Гидравлический прыжок — явление, при котором быстрый поток жидкости резко замедляется, а уровень жидкости в потоке возрастает. Такое явление может возникать естественным образом в течении реки или канала. Также его используют при конструировании плотин для замедления скорости течения воды. Можно наблюдать гидравлический прыжок и в домашних условиях. Когда струя воды ударяется о поверхность раковины, вокруг нее образуется круг с тонким слоем быстро текущей воды. На некотором расстоянии от струи уровень воды повышается — это и есть гидравлический прыжок. В задаче вам предлагается описать это явление, используя законы сохранения.  Во всей задаче рассматривается течение воды, которую можно считать несжимаемой жидкостью с плотностью $\rho = 1.0\cdot10^3~\text{кг}/\text{м}^3$. Ускорение свободного падения $g = 9.8 ~\text{м}/{с}^2$. Если пренебречь потерями энергии, для стационарного (не зависящего от времени) течения жидкости вдоль любой трубки тока выполняется уравнение Бернулли $$ E = \frac{P}{\rho} + \frac{v^2}{2} + g z = const $$ Здесь $P$ — давление, $v$ — скорость течения, $z$ — высота рассматриваемого объема жидкости. Величину $E$ будем называть удельной энергией данного элемента жидкости. В качестве безразмерного параметра, характеризующего течение жидкости с учетом силы тяжести, используется число Фруда $$ Fr = \frac{v}{\sqrt{gd}}, $$ где $v$ — характерная скорость течения, $d$ — глубина потока. Во всех частях задачи атмосферное давление не влияет на течение жидкости. Его вклад в уравнение Бернулли и в выражения для сил можно не учитывать.
Часть A. Течение без потерь энергии (3.5 балла) В этой части будем рассматривать течение жидкости по прямоугольному каналу шириной $b$. Движение жидкости можно считать установившимся (то есть скорость движения в данной точке канала не зависит от времени). Поток воды через канал (объем воды, протекающей через сечение канала за единицу времени) равен $Q$. Считайте, что дно канала плоское, а скорость течения одинакова во всех точках любого поперечного сечения канала. Атмосферное давление учитывать не нужно.
Пусть глубина воды в канале равна $d$. Найдите удельную энергию течения $E$. Высоту $z$ отсчитывайте от дна канала. Выразите ответ через $Q$, $b$, $d$, $g$.
Определите критическую глубину воды $d_c$, при которой удельная энергия $E$ минимальна. Выразите ее через $Q$, $b$, $g$.
Определите скорость течения жидкости $v_c$ и число Фруда $Fr_c$, отвечающие критическому значению глубины. Выразите ответ через $Q$, $b$, $g$.
Предположим теперь, что в некоторой точке дно канала поднимается на высоту $H$, а ширина не изменяется. Пусть $d_1$ и $v_1$ — глубина воды и скорость течения до изменения глубины, $d_2$, $v_2$ — после изменения. Запишите два уравнения, следующие из законов сохранения массы и энергии воды, связывающие между собой эти величины. В эти уравнения также могут входить $g$ и $H$. Считайте, что во всех точках течение ламинарное и уравнение Бернулли выполняется.
Записанные в предыдущем пункте уравнения невозможно решить точно. Поэтому будем считать высоту $H$ малой. Пусть $\Delta v = v_2 - v_1 \ll v_1$ и $\Delta d = d_2 - d_1 \ll d_1$ — малые изменения скорости и глубины течения. Во всех вычислениях ограничимся вкладами первого порядка по $H$, $\Delta v$, $\Delta d$. Определите значения $\Delta v/v_1$, $\Delta d/d_1$.
Часть B. Теория гидравлического прыжка (5 баллов) Для того, чтобы описать гидравлический прыжок, выделим объем воды в канале таким образом, чтобы левая граница выделенной области лежала еще в части 1, а правая — в части 3. К выделенному объему можно применить закон сохранения массы и закон изменения импульса.
Укажите, при каких значениях числа Фруда потока до изменения глубины канала скорость возрастает, а при каких уменьшается.
Найдите силу $F$ гидростатического давления, действующую на выделенный объем. Можно показать, что вклад атмосферного давления равен нулю и его можно не учитывать (вам не требуется это доказывать). Считайте, что зависимость давления от высоты такая же, как и в неподвижной жидкости. Выразите ответ через $\rho$, $g$, $b$, $d_1$, $d_2$.
Запишите два уравнения, следующие из закона сохранения массы и закона изменения импульса, связывающие между собой $v_1$, $v_2$, $d_1$, $d_2$. В ответ также могут входить $g$, $b$, $\rho$.
С помощью полученных уравнений найдите отношение глубины воды после прыжка к глубине до прыжка $d_2/d_1$. Выразите ответ через число Фруда течения до скачка $Fr$.
Найдите разность удельных энергий жидкости до и после прыжка $\Delta E = E_2 - E_1$. Выразите ответ через $g$, $d_1$, $d_2$.
Часть C. Гидравлический прыжок в раковине (1.5 балла) В этой части мы применим полученные ранее результаты для того, чтобы оценить параметры гидравлического прыжка, который можно наблюдать в раковине. От полной теории требовалось бы определить радиус окружности, на которой происходит прыжок. Однако оказывается, что в такой теории необходимо учитывать вязкость жидкости и поверхностное натяжение. Поэтому будем считать этот радиус заданным. Пусть о горизонтальную плоскость ударяется струя с потоком воды $Q = 3.0 \times 10^{-5}~\text{м}^3/\text{c}$, диаметр струи непосредственно перед контактом с поверхностью $D = 1.0~\text{см}$, струя перпендикулярна поверхности. Течение симметрично относительно оси симметрии струи. Считайте, что при течении жидкости до момента гидравлического прыжка выполняется закон сохранения энергии, а скорость течения не зависит от расстояния до струи.
При каких значения числа Фруда гидравлический прыжок возможен?
Найдите скорость $v$ течения жидкости до гидравлического прыжка. Приведите формулу и численное значение. Выразите ответ через $Q$, $D$.
Как глубина $d$ воды зависит от расстояния $r$ до центра струи? Выразите ответ через $D$, $r$, найдите численное значение при $r=r_c = 3~\text{см}$ (радиус, на котором происходит прыжок).
Найдите число Фруда (численное значение) в точке, где происходит гидравлический прыжок. Определите, во сколько раз увеличивается глубина воды при прыжке $d_2/d_1$.
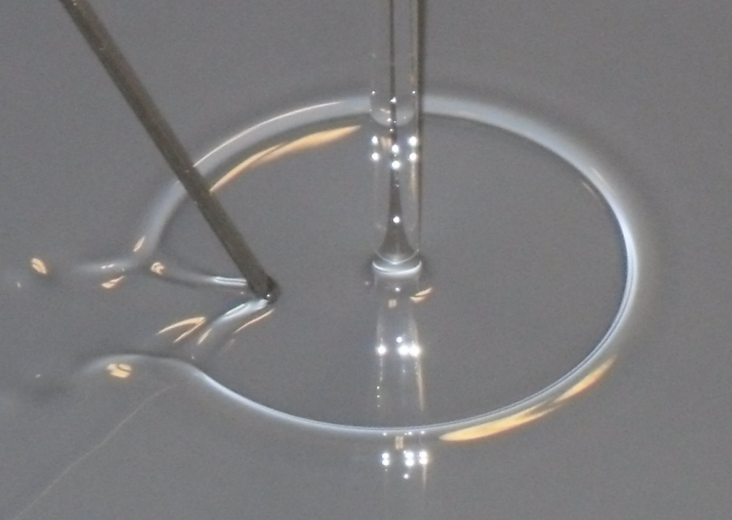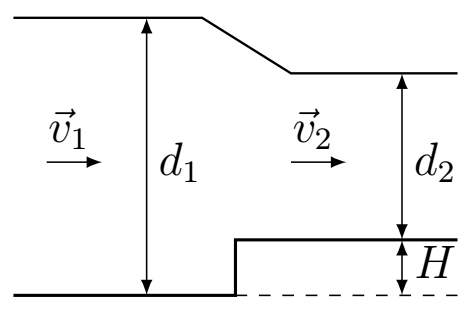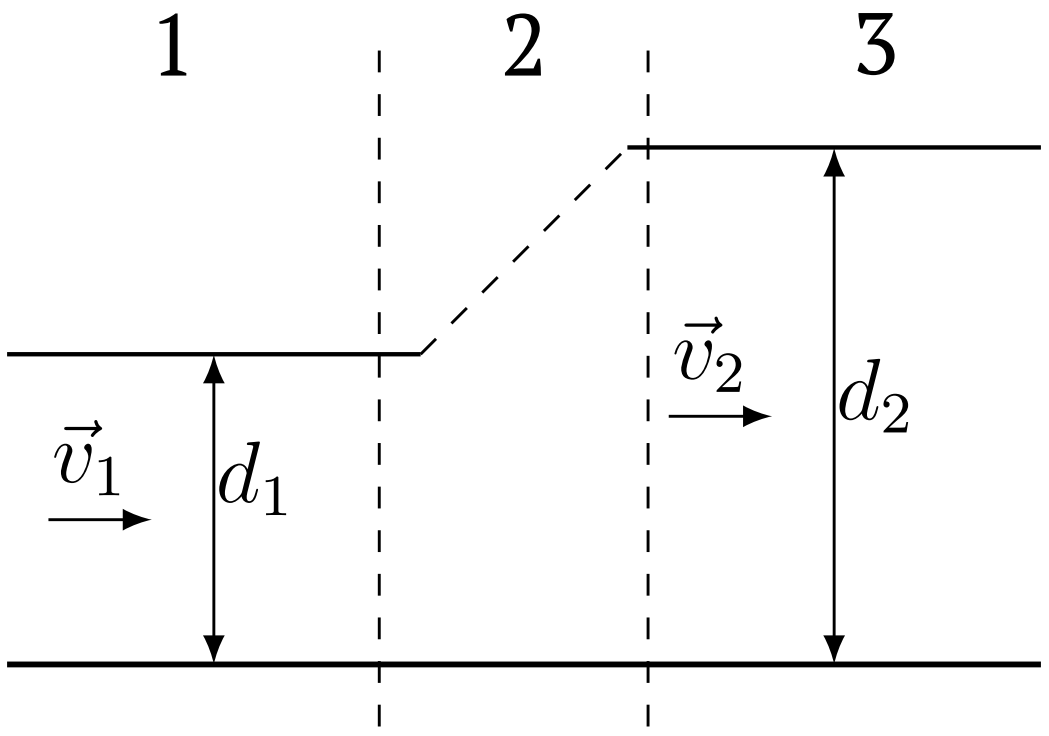
Пусть глубина воды в канале равна $d$. Найдите удельную энергию течения $E$. Высоту $z$ отсчитывайте от дна канала. Выразите ответ через $Q$, $b$, $d$, $g$.
Решение: Запишем выражение для удельной энергии в верхней точке канала. В ней давление жидкости равно нулю, а атмосферное давление мы не учитываем (оно бы дало постоянную добавку, не влияющую на дальнейшие вычисления). Тогда получим$$E = \frac{v^2}{2} + g d.$$Если бы мы использовали для вычисления точку на произвольной высоте $z$, давление бы было равно $P = \rho g (d- z)$, поэтому получается то же самое значение:$$E = g (d-z)+ \frac{v^2}{2} + g z = \frac{v^2}{2} + gd.$$Скорость течения можно выразить через поток $Q$ и площадь поперечного сечения потока $S = bd$,$$v = \frac{Q}{bd}.$$Окончательно получим
Ответ: $$E = \frac{Q^2}{2 b^2 d^2} + gd$$

Определите критическую глубину воды $d_c$, при которой удельная энергия $E$ минимальна. Выразите ее через $Q$, $b$, $g$.
Решение: Чтобы найти минимум, продифференцируем выражение для $E$ по $d$:$$\frac{\partial E}{\partial d} = - \frac{Q^2}{b^2 d^3} +g = 0,$$откуда
Ответ: $$d_c = \left( \frac{Q^2}{g b^2}\right)^{1/3}$$

Определите скорость течения жидкости $v_c$ и число Фруда $Fr_c$, отвечающие критическому значению глубины. Выразите ответ через $Q$, $b$, $g$.
Решение: Подставим найденное значение глубины в формулу для $v$:$$v_c = \frac{Q}{b d_c} = \frac{Q}{b (Q^2/g b^2)^{1/3}} = \left( \frac{g Q}{b}\right)^{1/3}.$$Для числа Фруда получим$$Fr_c = \frac{v_c}{\sqrt{g d_c}} = \frac{(gQ/b)^{1/3}}{\sqrt{g (Q^2/g b^2)^{1/3}}} = 1.$$
Ответ: $$v_c = \left( \frac{g Q}{b}\right)^{1/3}, \quad Fr_c = 1$$

Предположим теперь, что в некоторой точке дно канала поднимается на высоту $H$, а ширина не изменяется. Пусть $d_1$ и $v_1$ — глубина воды и скорость течения до изменения глубины, $d_2$, $v_2$ — после изменения. Запишите два уравнения, следующие из законов сохранения массы и энергии воды, связывающие между собой эти величины. В эти уравнения также могут входить $g$ и $H$. Считайте, что во всех точках течение ламинарное и уравнение Бернулли выполняется.
Решение: Поток воды через любое сечение канала одинаков, поэтому $$ Q = b d_1 v_1 = b d_2 v_2, \quad v_1 d_1 = v_2 d_2. $$ Из уравнения Бернулли для жидкости, которая течет по поверхности $$ \frac{v_1^2}{2} + g d_1 = \frac{v_2^2}{2} + g (d_2 + H). $$ Здесь учтено, что высота поверхности жидкости во втором участке канала $d_2 + H$. Как было показано в пункте A1, те же значения получились бы на любой глубине.
Ответ: $$v_1 d_1 = v_2 d_2, \quad \frac{v_1^2}{2} + g d_1 = \frac{v_2^2}{2} + g (d_2 + H)$$

Записанные в предыдущем пункте уравнения невозможно решить точно. Поэтому будем считать высоту $H$ малой. Пусть $\Delta v = v_2 - v_1 \ll v_1$ и $\Delta d = d_2 - d_1 \ll d_1$ — малые изменения скорости и глубины течения.  Во всех вычислениях ограничимся вкладами первого порядка по $H$, $\Delta v$, $\Delta d$. Определите значения $\Delta v/v_1$, $\Delta d/d_1$.
Решение: Поскольку изменения глубины и скорости малы, можно переписать условие сохранения потока в виде$$d_2 = d_1 \frac{v_1}{v_2} = d_1 \frac{1}{1 + \Delta v/v_1} \approx d_1 \left( 1 - \frac{\Delta v}{v_1}\right). $$Подставим этот результат в уравнение Бернулли:$$\frac{v_1^2}{2} + g d_1 = \frac{1}{2} (v_1+ \Delta v)^2 +gd_1 \left( 1- \frac{\Delta v}{v_1}\right) + gH.$$Раскладывая до первого порядка по $\Delta v$ и сокращая одинаковые слагаемые, получим$$v_1 \Delta v - \frac{g d_1}{v_1} \Delta v + g H = 0,$$откуда$$\Delta v = \frac{g H v_1}{g d_1 - v_1^2}.$$Тогда изменение глубины потока$$\Delta d = - d_1\frac{\Delta v}{v_1} = - \frac{g Hd_1}{g d_1 - v_1^2}.$$
Ответ: $$\frac{\Delta v}{v_1} = \frac{gH}{g d_1 - v_1^2}, \quad \frac{\Delta d}{d_1} = -\frac{gH}{gd_1- v_1^2}$$

Укажите, при каких значениях числа Фруда потока до изменения глубины канала скорость возрастает, а при каких уменьшается.
Решение: Из ответа в предыдущем пункте следует, что при $v_1^2 < g d_1$, то есть при $Fr_1 <1$ скорость потока увеличивается, а при $Fr_1 > 1$ — уменьшается. В случае критического течения $Fr_1 = 1$ в первом порядке изменение скорости обращается в бесконечность.
Ответ: Скорость возрастает при $Fr< 1$, уменьшается при $Fr >1$.

Найдите силу $F$ гидростатического давления, действующую на выделенный объем. Можно показать, что вклад атмосферного давления равен нулю и его можно не учитывать (вам не требуется это доказывать). Считайте, что зависимость давления от высоты такая же, как и в неподвижной жидкости. Выразите ответ через $\rho$, $g$, $b$, $d_1$, $d_2$.
Решение: Давление на высоте $z$ от дна равно $P = \rho g (d_1 - z)$ (в левой части системы до прыжка). Силу, которая действует на выделенный участок слева, можно найти с помощью интеграла$$F_1 = \int_0^{d_1} P b \mathrm{d}z = \int_0^{d_1}\rho g(d_1 - z)b \mathrm{d} z = \frac{1}{2} \rho gb d_1^2.$$Аналогично с правой стороны действует сила$$F_2 = \frac{1}{2} \rho gb d_2^2.$$Полная сила равна разности этих двух сил, поскольку они действуют в противоположные стороны. Считаем силу положительной, если она действует направо
Ответ: $$F = \frac{1}{2} \rho g b (d_1^2 - d_2^2).$$

Запишите два уравнения, следующие из закона сохранения массы и закона изменения импульса, связывающие между собой $v_1$, $v_2$, $d_1$, $d_2$. В ответ также могут входить $g$, $b$, $\rho$.
Решение: Условие сохранения потока выглядит точно так же, как и в предыдущей части:$$v_1 d_1 = v_2 d_2.$$За время $\mathrm{d}t$ через любое поперечное сечение потока проходит масса жидкости $\mathrm{d}m = \rho Q \mathrm{d}t = \rho b d_1 v_1 \mathrm{d}t = \rho b d_2 v_2 \mathrm{d}t$.Тогда импульс приходящей в область жидкости$$\mathrm{d}p_1 = \mathrm{d}m v_1 = \rho b d_1 v_1^2 \mathrm{d}t,$$а импульс уходящей жидкости$$\mathrm{d}p_2 = \mathrm{d}m v_2 = \rho b d_2 v_2^2 \mathrm{d}t.$$Изменение импульса происходит за счет действующей на систему силы$$\mathrm{d}p_2 - \mathrm{d}p_1= F\mathrm{d}t,$$поэтому$$\rho b (d_2 v_2^2 - d_1 v_1^2)\mathrm{d}t = \frac{1}{2} \rho g b (d_1^2 - d_2^2)\mathrm{d}t.$$Сократив общие множители и перегруппировав слагаемые, получим$$v_1^2 d_1 + \frac{g}{2} d_1^2 = v_2^2 d_2 + \frac{g}{2} d_2^2.$$
Ответ: $$v_1 d_1 = v_2 d_2, \quad v_1^2 d_1 + \frac{g}{2} d_1^2 = v_2^2 d_2 + \frac{g}{2} d_2^2$$

С помощью полученных уравнений найдите отношение глубины воды после прыжка к глубине до прыжка $d_2/d_1$. Выразите ответ через число Фруда течения до скачка $Fr$.
Решение: Из условия сохранения потока исключим скорость жидкости после прыжка $$v_2 = v_1 \frac{d_1}{d_2},$$тогда второе уравнение примет вид$$\frac{g}{2} d_2^2 + v_1^2 \frac{d_1^2}{d_2} = \frac{g}{2}d_1^2 + v_1^2 d_1,$$После домножения на $d_2$ это уравнение сводится к кубическому относительно $d_2$. Однако известно одно из решений этого уравнения $d_2 = d_1$, отвечающее тому, что прыжка нет и течение жидкости не поменялось. Это позволяет выделить в уравнении общий множитель $d_2 - d_1$ и свести задачу к квадратному уравнению:\begin{align*}\frac{g}{2}d_2 (d_2^2 - d_1^2) + v_1^2 (d_1^2 - d_1 d_2) = 0,\\\frac{g}{2}d_2(d_2 + d_1) (d_2 - d_1) - v_1 ^2 d_1 (d_2 - d_1) = 0,\\(d_2 - d_1) \left( \frac{g}{2}(d_2^2 + d_1 d_2) - v_1^2 d_1\right) = 0.\end{align*}Нас не интересует решение $d_1 = d_2$, поэтому множитель $d_2 - d_1$ можно сократить, в результате получим квадратное уравнение$$d_2^2 + d_1 d_2 - \frac{2 d_1}{g}v_1^2 = 0,$$его решения$$d_2 = - \frac{d_1}{2} \pm \frac{1}{2}\sqrt{d_1^2 + \frac{8 d_1 v_1^2}{g}}.$$Поскольку $d_2>0$, годится только решение со знаком $+$. Окончательно находим$$\frac{d_2}{d_1} = \frac{1}{2} \left( \sqrt{1 + \frac{8 v_1^2}{g d_1}} - 1\right) = \frac{1}{2} \left( \sqrt{1+ 8 Fr^2} -1\right).$$
Ответ: $$\frac{d_2}{d_1} = \frac{1}{2} \left( \sqrt{1+ 8 Fr^2} -1\right)$$

Найдите разность удельных энергий жидкости до и после прыжка $\Delta E = E_2 - E_1$. Выразите ответ через $g$, $d_1$, $d_2$.
Решение: Разность энергий, выраженных через скорости и глубины, имеет вид$$\Delta E = \frac{v_2^2 - v_1^2}{2} + g (d_2 - d_1),$$Из квадратного уравнения на $d_2$ находим$$v_1^2 = \frac{g}{2 d_1} (d_2^2 + d_1 d_2) = \frac{g d_2}{2 d_1}(d_1 + d_2).$$Тогда скорость после прыжка$$v_2^2 = v_1^2 \frac{d_1^2}{d_2^2} = \frac{gd_1}{2 d_2}(d_1 + d_2).$$Подставив эти результаты в изменение энергии, получим\begin{align*}\Delta E = \frac{g}{4}\left( \frac{d_1}{d_2} - \frac{d_2}{d_1}\right)(d_1 + d_2) &+ g (d_2 - d_1) = \\= \frac{g (d_1 - d_2)(d_1 + d_2)^2}{4 d_1 d_2} + g(d_2 - d_1) &= g (d_2 - d_1)\left( 1 - \frac{(d_1 + d_2)^2}{4 d_1 d_2}\right)\end{align*}Упрощая, найдем
Ответ: $$\Delta E = \frac{g (d_1 - d_2 )^3}{4 d_1 d_2}$$

При каких значения числа Фруда  гидравлический прыжок возможен?
Решение: В процессе движения часть энергии может перейти в тепло за счет эффектов турбулентности и вязкости. При этом без внешнего воздействия энергия не может возрасти. Поэтому должно выполняться условие $\Delta E < 0$, а значит $d_1 < d_2$, то есть глубина течения должна возрасти, поэтому действительно происходит прыжок. Отсюда получаем неравенство$$\frac{1}{2}\left( \sqrt{1+ 8 Fr^2} -1 \right) > 1, $$а значит$$ \sqrt{1+ 8 Fr^2} > 3, $$то есть $Fr > 1$.
Ответ: Прыжок возможен при $Fr>1$

Найдите скорость $v$ течения жидкости до гидравлического прыжка. Приведите формулу и численное значение. Выразите ответ через $Q$, $D$.
Решение: Поток в падающей струе связан со скоростью соотношением$$Q = \frac{\pi D^2}{4} v,$$откуда скорость воды в струе$$v = \frac{4 Q}{\pi D^2}.$$По условию, эта же скорость равна скорости течения до прыжка.
Ответ: $$v = \frac{4 Q}{\pi D^2} = 0.38~\text{м}/\text{с}$$

Как глубина $d$ воды зависит от расстояния $r$ до центра струи? Выразите ответ через $D$, $r$, найдите численное значение при $r=r_c = 3~\text{см}$ (радиус, на котором происходит прыжок).
Решение: Выделим цилиндр радиусом $r$ с центром на оси симметрии системы. Поток через боковую стенку этого цилиндра равен$$Q = 2\pi r d v,$$откуда толщина слоя воды$$d = \frac{Q}{2\pi r v} = \frac{D^2}{8r}.$$
Ответ: $$d = \frac{D^2}{8r} = 0.42~\text{мм}$$

Найдите число Фруда (численное значение) в точке, где происходит гидравлический прыжок. Определите, во сколько раз увеличивается глубина воды при прыжке $d_2/d_1$.
Решение: Используя формулы для скорости и глубины, найдем$$Fr = \frac{v}{\sqrt{g d}} = \frac{8 \sqrt{2}}{\pi} \frac{Q}{D^3}\sqrt{\frac{r_c}{g}} = 6.0,$$тогда отношение глубин$$\frac{d_2}{d_1} = \frac{1}{2}\left( \sqrt{1 + \frac{1024 Q^2 r_c}{\pi^2 g D^6} } - 1\right) = 8.0$$
Ответ: $$Fr = 6.0, \quad \frac{d_2}{d_1} = 8.0$$
Темы:
T, Механика, Гидродинамика, Импульс силы, Уравнение Бернулли, Поток